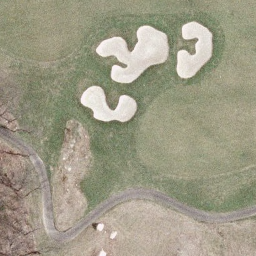
Label: golf course